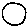
Label: circle